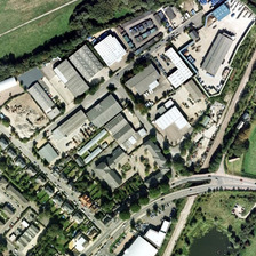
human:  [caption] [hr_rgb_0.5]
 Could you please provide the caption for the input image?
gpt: many green trees and green grass around the city .

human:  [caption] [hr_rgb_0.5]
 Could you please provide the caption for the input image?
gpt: The corner of the city

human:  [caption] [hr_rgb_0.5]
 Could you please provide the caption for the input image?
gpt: a corner of a city.

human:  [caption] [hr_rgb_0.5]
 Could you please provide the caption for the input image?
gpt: A corner of the city.

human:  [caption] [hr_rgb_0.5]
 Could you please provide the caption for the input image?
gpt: many green trees and green grass around the city .